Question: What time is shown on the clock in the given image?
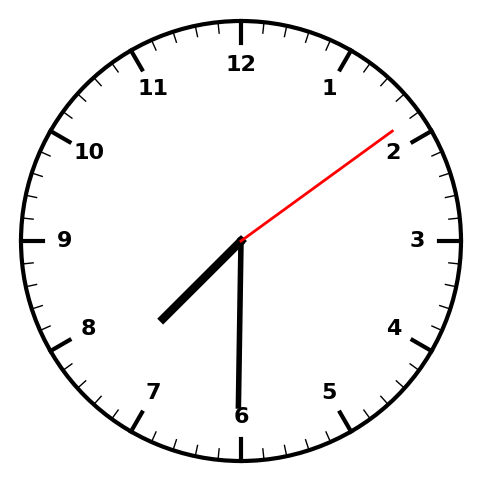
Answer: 07:30:09